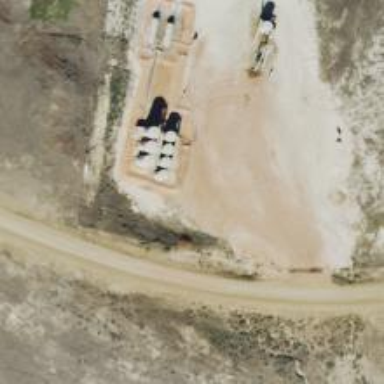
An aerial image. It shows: Storage tank with man-made structure.